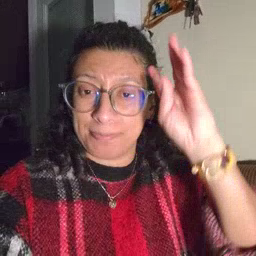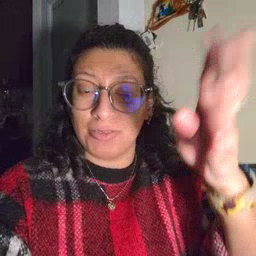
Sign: pretend